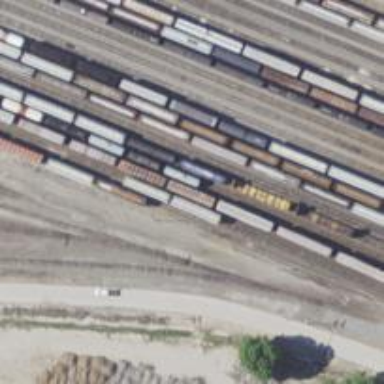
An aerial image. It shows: Railway yard used for servicing trains.